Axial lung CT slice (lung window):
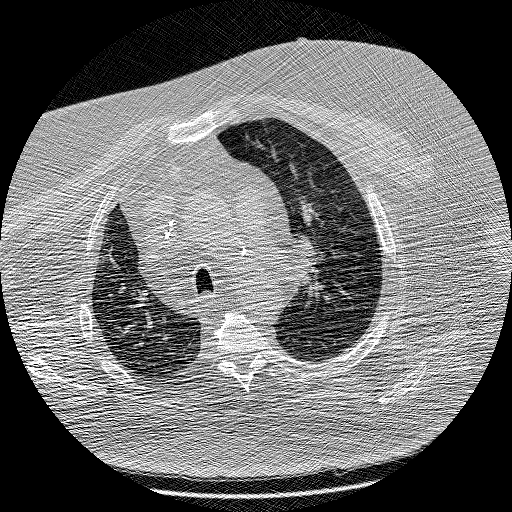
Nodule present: no